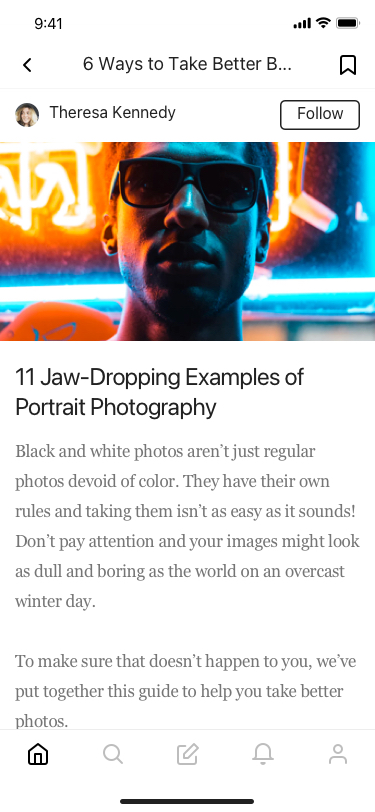
Text in this UI design:
Black and white photos aren’t just regular photos devoid of color. They have their own rules and taking them isn’t as easy as it sounds! Don’t pay attention and your images might look as dull and boring as the world on an overcast winter day. To make sure that doesn’t happen to you, we’ve put together this guide to help you take better photos.
11 Jaw-Dropping Examples of Portrait Photography
Theresa Kennedy